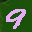
Label: 9